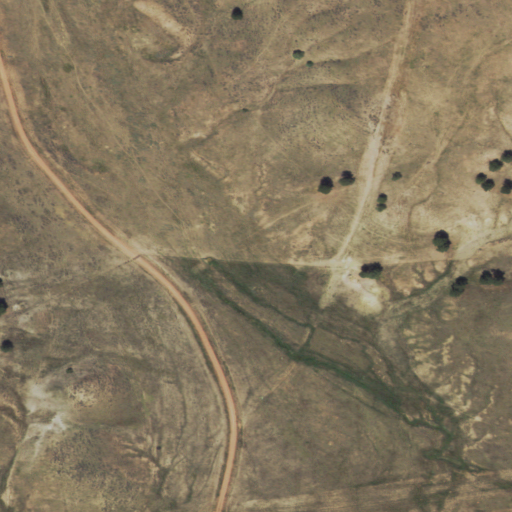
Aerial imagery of valley in Wyoming named Paul Draw containing grassland and shrub